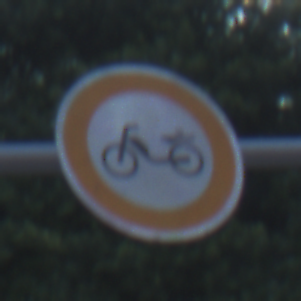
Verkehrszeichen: VerbotMofas
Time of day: SunriseSunset
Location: Outdoor (Urban)
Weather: PartlyCloudy
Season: NotSpecified
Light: Natural